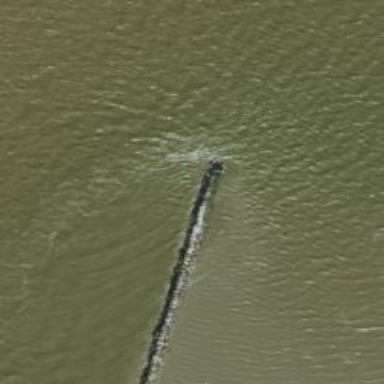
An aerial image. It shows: Breakwater structure.